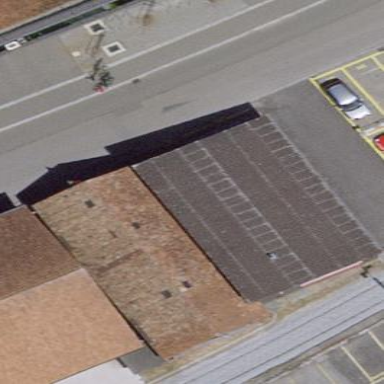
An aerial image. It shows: Brown building with gabled roof. The roof is oriented across the building.